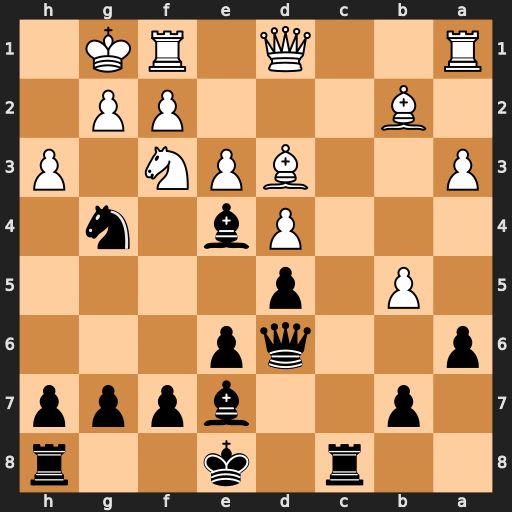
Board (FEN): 2r1k2r/1p2bppp/p2qp3/1P1p4/3Pb1n1/P2BPN1P/1B3PP1/R2Q1RK1
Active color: b
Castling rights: k
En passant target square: -
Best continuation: Bxf3 hxg4 Bxd1